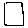
Label: square